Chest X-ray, AP view. Patient: 66 years old, sex M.
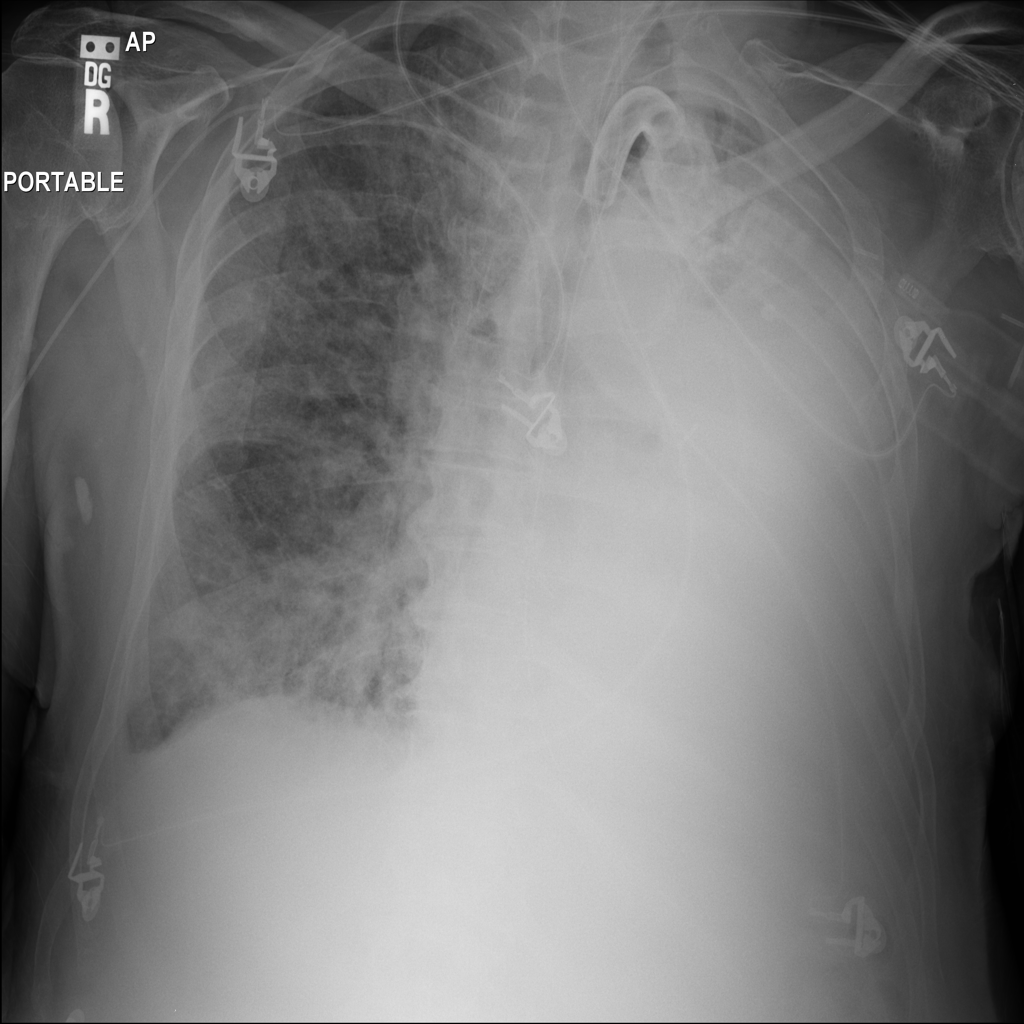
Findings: No Finding